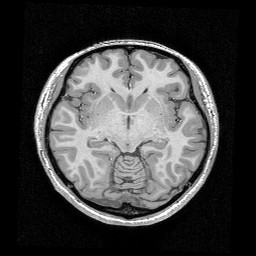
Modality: T1w
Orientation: coronal